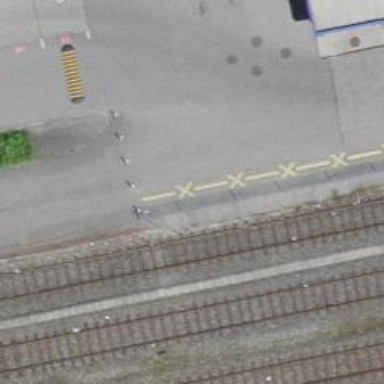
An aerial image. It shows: Bollard.